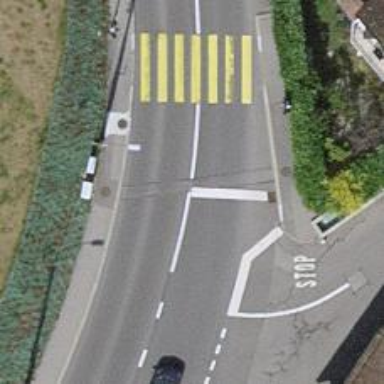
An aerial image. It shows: Road with traffic signals.